Question: Google has shut down reCAPTCHA v1 but the site I'm using has yet to update to reCAPTCHA v2. I notified the developer but it may take some time to be fixed.
Is there any way to bypass it?
reCAPTCHA v1 Error Message:

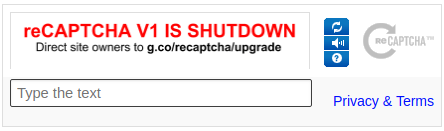
Answer: After various attempts, I entered "reCAPTCHA V1 IS SHUTDOWN" and it worked!